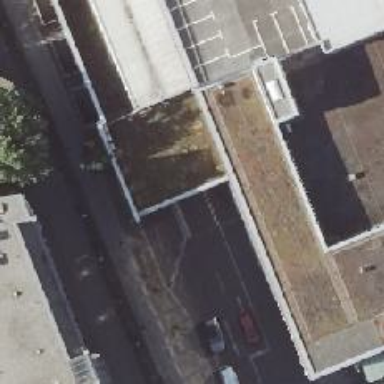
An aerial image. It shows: Rooftop parking entrance.